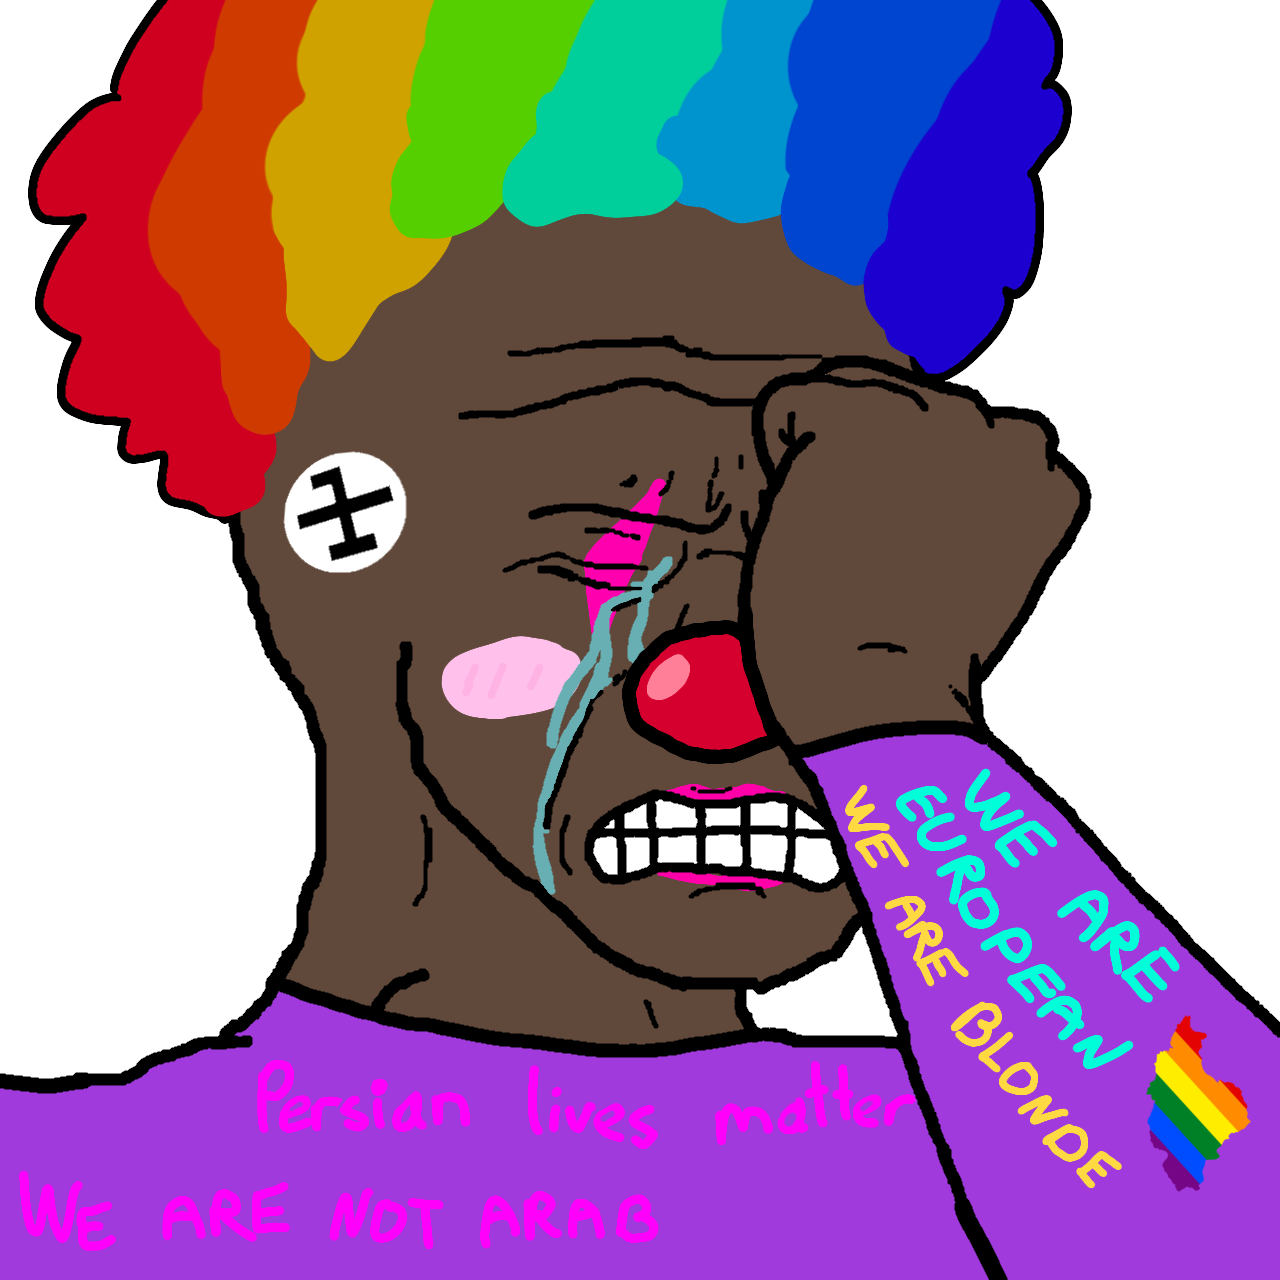
Label: 5_Crying_Wojak